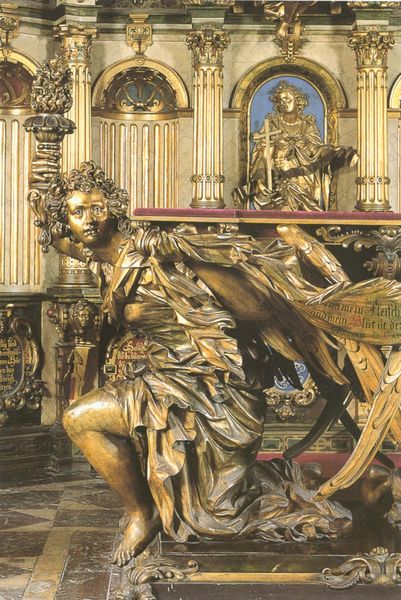
Titel: Altartisch
Künstler: Eckbert Wolff d.J.
Standort: Bückeburg, Schlosskapelle (EU - D - Nds)
Schlagwörter: frau, holz, marmor, stuhl, säule, säulen, tisch, kirche, figur, gewand, gold, locken, statue, hocke, lehne, bronze, podest, nische, antike, kreuz, kupfer, altar, schnitzerei, liege, jüngling, thor, apsis, fackel, kline, state, schnitzereri